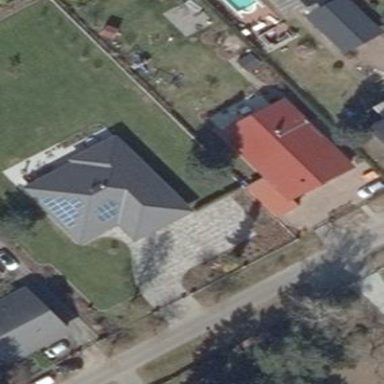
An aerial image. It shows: Detached building with hipped roof shape.